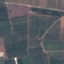
Label: PermanentCrop